Question: I'm trying to write an app using Angular-Material and I have a form that has some required fields that needs input validation. I've attempted following the example from <URL>, but when I view the code in the browser, the error messages will still appear even if stuff is entered into the fields

My jade template looks like this:
'''
form(name="accountForm")
div(layout="row",layout-sm="column")
md-input-container
label Name
input(name="acctName",ng-model="account.name",required)
div(ng-messages="accountForm.acctName.$error")
div(ng-message="required")
'''
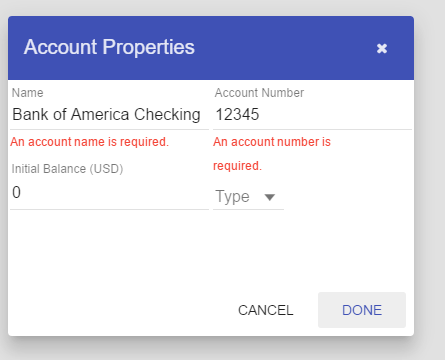
Answer: I didn't realize that ng-messages was a separate Angular module. Since this was a Node project, I imported angular messages using npm
'''
npm install -S angular-messages
'''
Then I modified my angular module code
'''
var app = angular.module('MyApp', ['ngMaterial', 'ngMessages']);
'''
... and it worked!